Question: I have no idea what causes this, so I'll refine 'tags' as some answers/comments start to guide me in the right direction.
Sometimes, images with monochrome stripey parts (whether the whole image is colour or not), exhibit a strange flashy effect as I scroll past them.
This is where I most recently saw it, <URL>:

As I scroll past that image (with Chrome on OS X 10.9) the wall on the right goes darker and brighter, according to my rate of scroll.
If I get scroll speed, it doesn't flicker - but it is in the 'dark mode', like someone in the scene has turned the lights off. If I speed up or slow down, it begins to flicker again - so I'm pretty sure it's not an optical elusion!
I saw it before with a couple of '.gif's, I thought maybe it was a strange property of them. But the image above a is a '.jpg'.
What causes this effect?
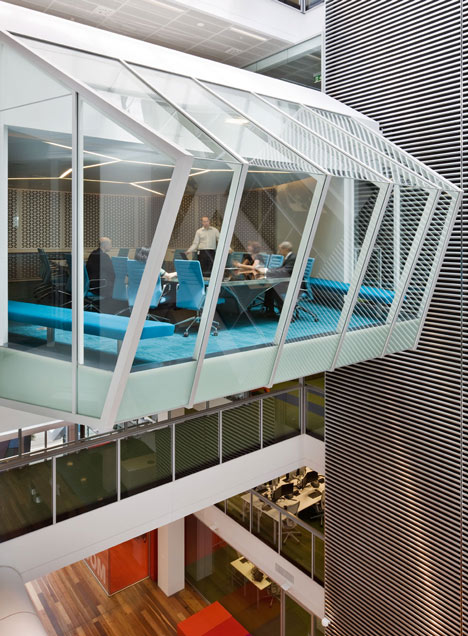
Answer: I just tried to scroll this image down with my screen refresh rate at 60 Hz then 75 Hz: it seems to flicker more at 60 Hz... Maybe it's also due to <URL>.
PS: You may have more precise answers here: <URL>